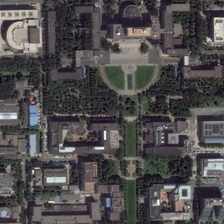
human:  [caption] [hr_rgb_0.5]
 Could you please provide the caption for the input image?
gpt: many buildings and green trees are in a school .

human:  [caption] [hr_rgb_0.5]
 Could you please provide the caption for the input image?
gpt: many buildings and green trees are in a school .

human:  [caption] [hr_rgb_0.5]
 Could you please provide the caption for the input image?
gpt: many buildings and green trees are in a school .

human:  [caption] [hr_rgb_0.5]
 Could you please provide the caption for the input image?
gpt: many buildings and green trees are in a school .

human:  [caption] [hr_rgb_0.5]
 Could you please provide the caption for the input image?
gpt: many buildings and green trees are in a school .